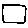
Label: square